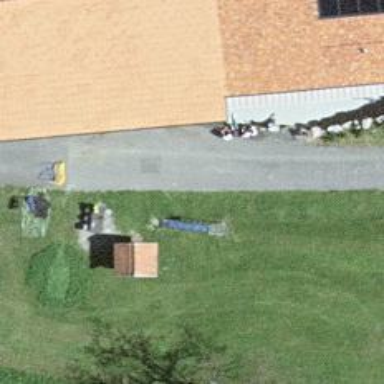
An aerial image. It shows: Bench.